Question: Hello people of the interwebs!
My question is pretty simple. I want to change the horizontal and vertical axis scale? As you can see en the picture below I would like to have the value 1332 instead of ~ 3750 where you see a very clear blue line. How do I achieve this?

I appreciate all the help I can get!
Thanks in advance! :)
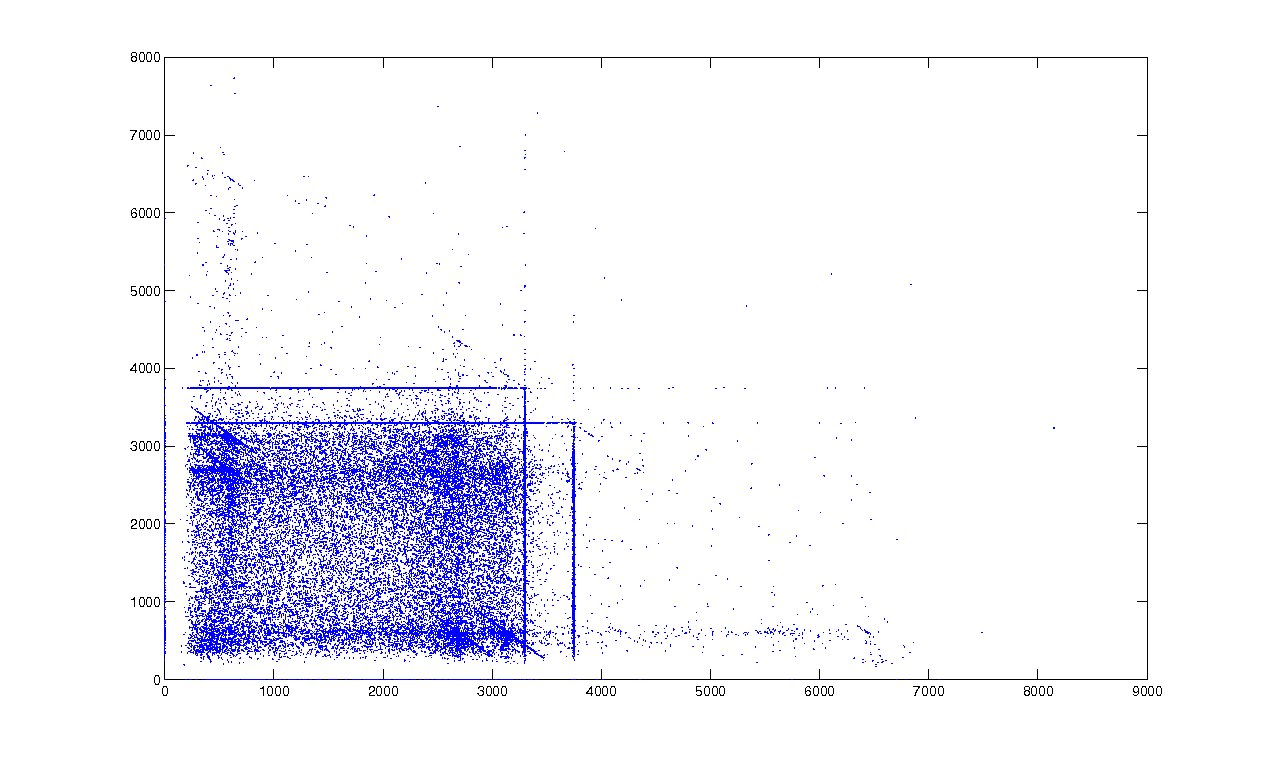
Answer: The values on the axis are based on your data, so the best option would really be to scale the data you plot, e.g. instead of plotting:
'''
plot(x,y,'b.')
'''
plot something like:
'''
plot(x*1332/3750,y*1332/3750,'b.') % assuming same scaling factor on both axes
'''
The other option, which is not so good in my opinion, is to change the axes ticks after plotting:
'''
current_xticks = get(gca,'XTick');
new_xticks = current_xticks * 1332,3750;
set(gca,'XTick',new_xticks);
current_yticks = get(gca,'YTick');
new_yticks = current_yticks * 1332,3750; % assuming same scaling factor on both axes
set(gca,'YTick',new_yticks);
'''